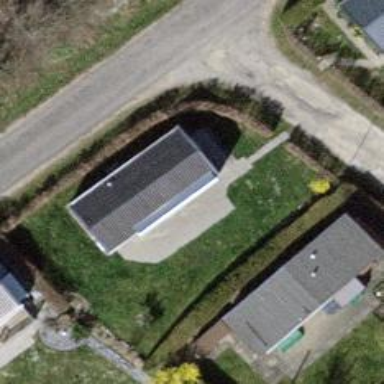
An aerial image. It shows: Static caravan with gabled roof.